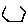
Label: hexagon